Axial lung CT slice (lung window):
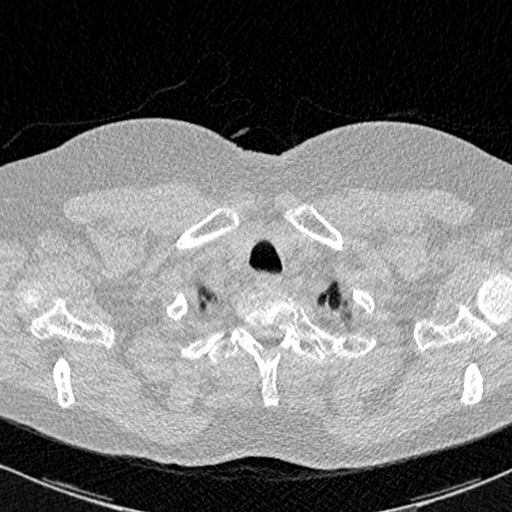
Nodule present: no